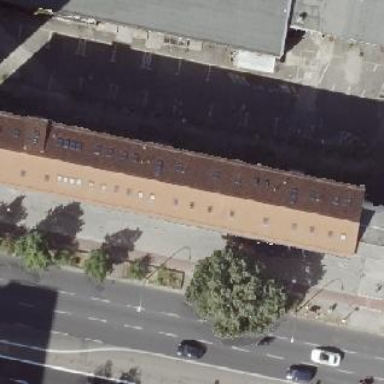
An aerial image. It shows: Office building with gabled roof.